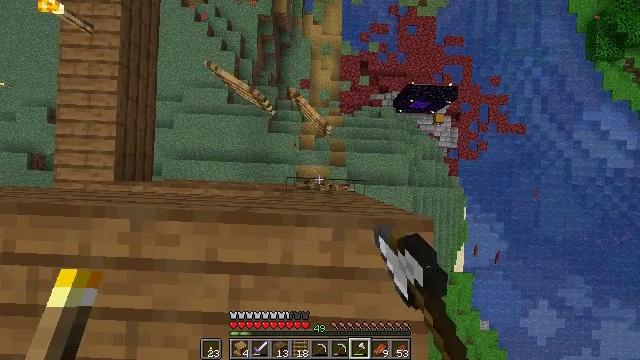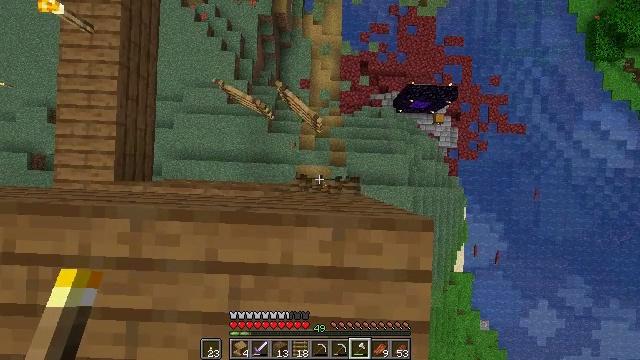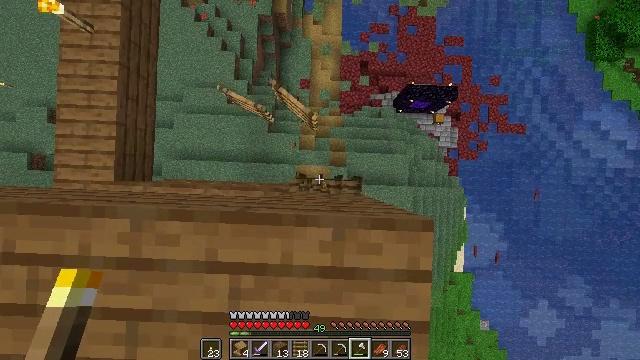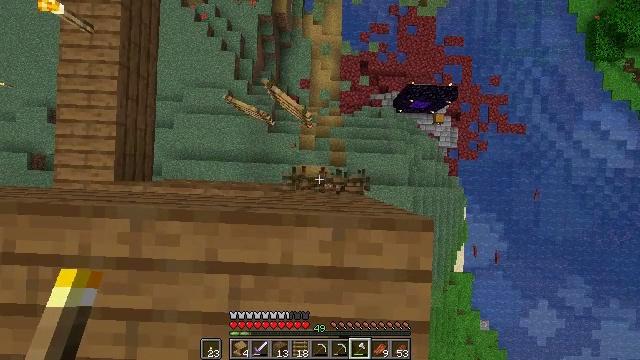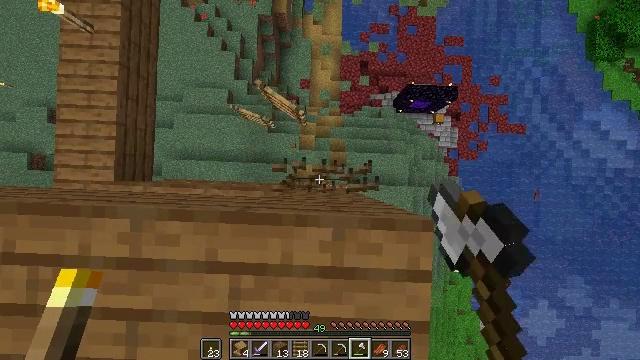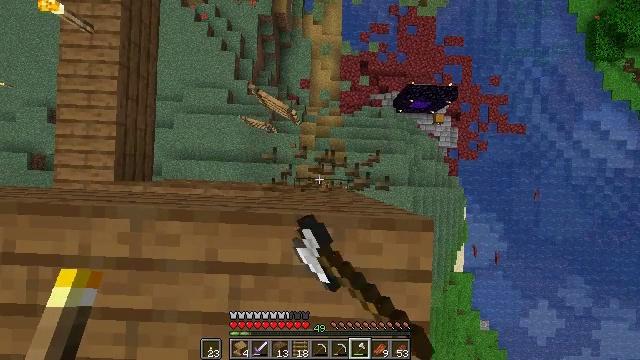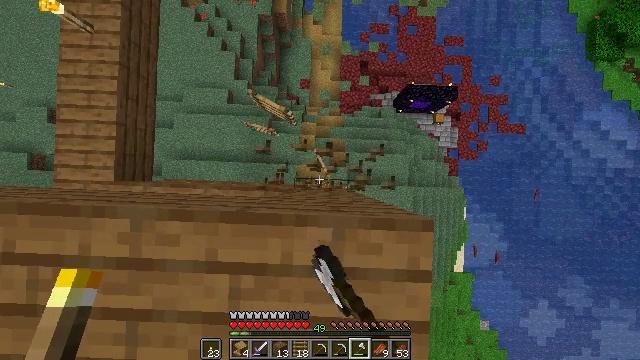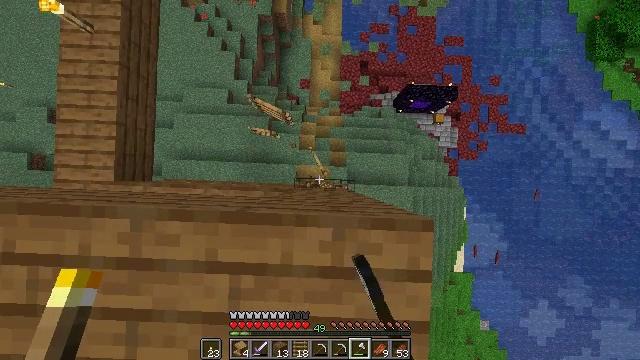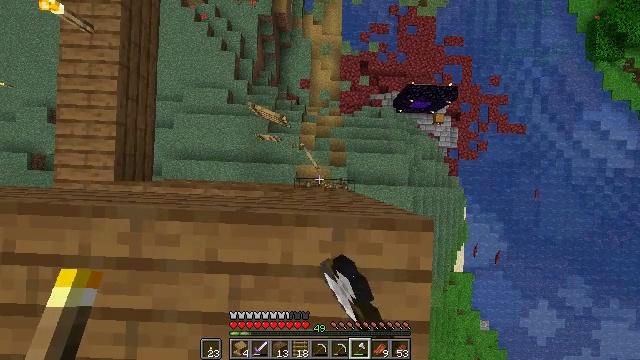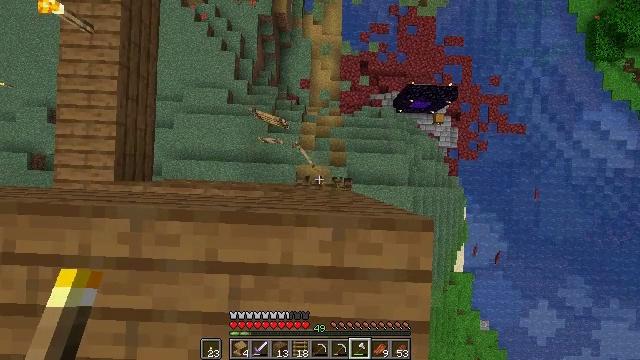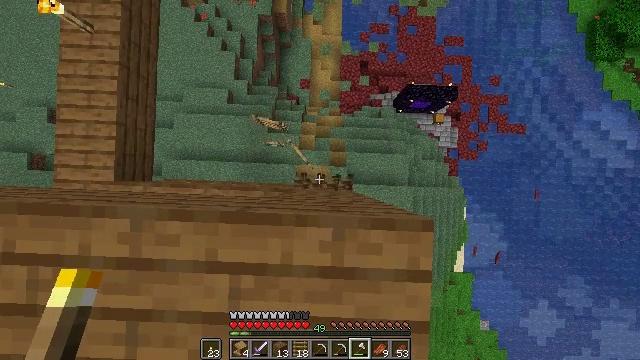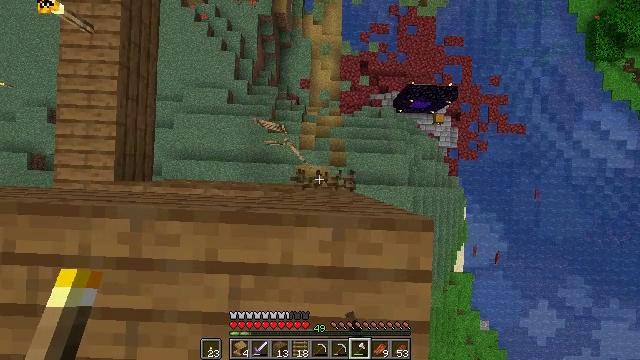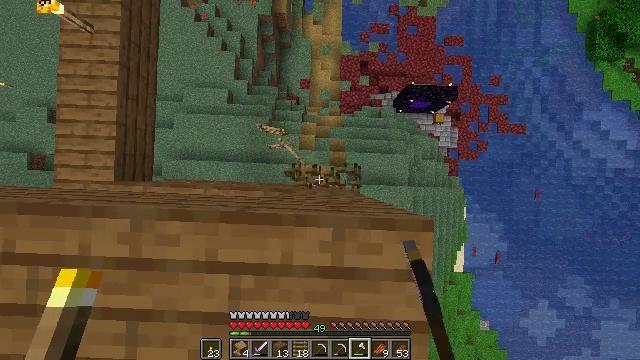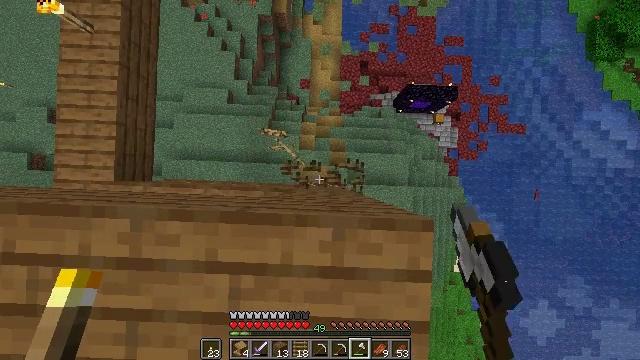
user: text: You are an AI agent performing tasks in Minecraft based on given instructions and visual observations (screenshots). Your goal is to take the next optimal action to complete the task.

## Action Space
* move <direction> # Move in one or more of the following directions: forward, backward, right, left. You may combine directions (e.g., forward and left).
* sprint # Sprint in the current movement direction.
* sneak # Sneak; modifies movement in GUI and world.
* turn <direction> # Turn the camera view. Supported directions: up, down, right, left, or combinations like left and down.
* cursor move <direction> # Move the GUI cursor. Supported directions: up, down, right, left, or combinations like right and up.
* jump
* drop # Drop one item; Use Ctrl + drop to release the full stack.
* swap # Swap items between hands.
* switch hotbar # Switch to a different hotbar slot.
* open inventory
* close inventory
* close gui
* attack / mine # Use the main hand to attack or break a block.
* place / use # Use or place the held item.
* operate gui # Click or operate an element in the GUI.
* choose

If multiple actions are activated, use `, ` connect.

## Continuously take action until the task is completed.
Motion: motion action
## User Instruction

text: Mine the ladder from the wall.
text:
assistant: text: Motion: sneak, attack / mine
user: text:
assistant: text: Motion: sneak, attack / mine
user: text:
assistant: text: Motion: sneak, attack / mine
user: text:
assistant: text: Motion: sneak, attack / mine
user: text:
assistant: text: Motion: sneak, attack / mine
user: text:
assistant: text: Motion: sneak, attack / mine
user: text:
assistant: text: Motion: sneak, attack / mine
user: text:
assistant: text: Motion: sneak, attack / mine
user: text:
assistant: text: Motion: sneak, attack / mine
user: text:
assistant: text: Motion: sneak, attack / mine
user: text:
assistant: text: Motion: sneak, attack / mine
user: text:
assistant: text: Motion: sneak, attack / mine
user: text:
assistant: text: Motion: sneak, attack / mine
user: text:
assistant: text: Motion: sneak, attack / mine